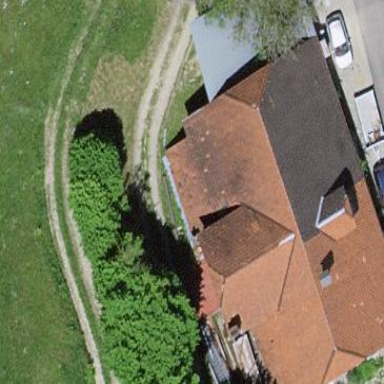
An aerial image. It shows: Farm building.